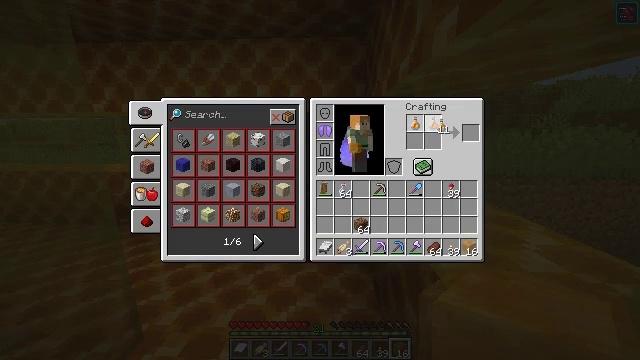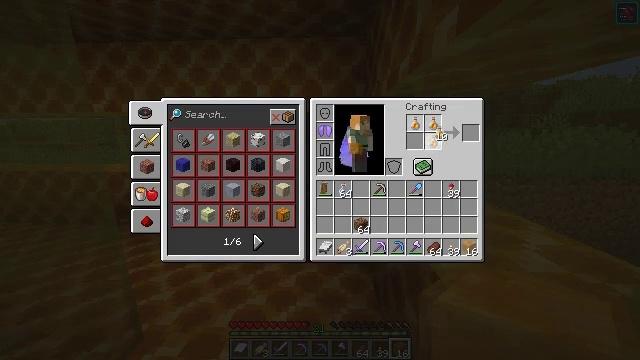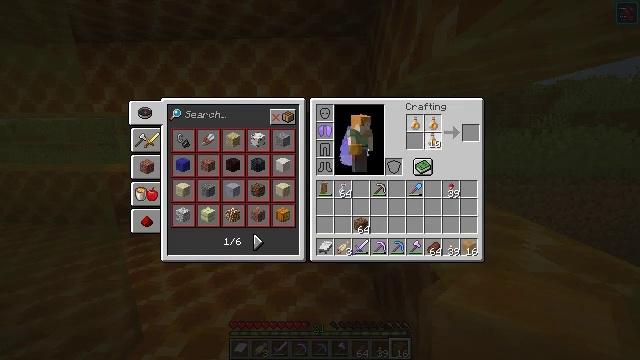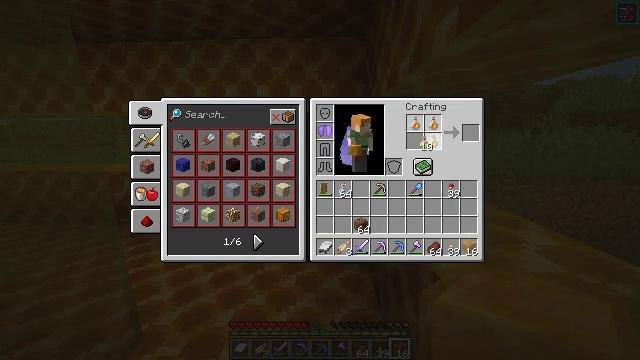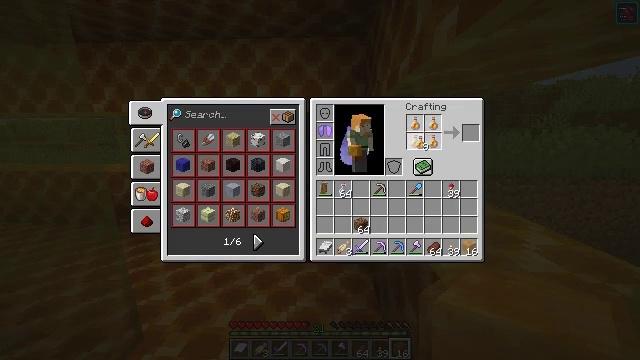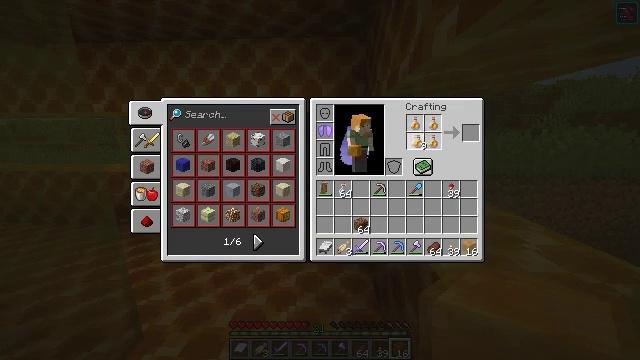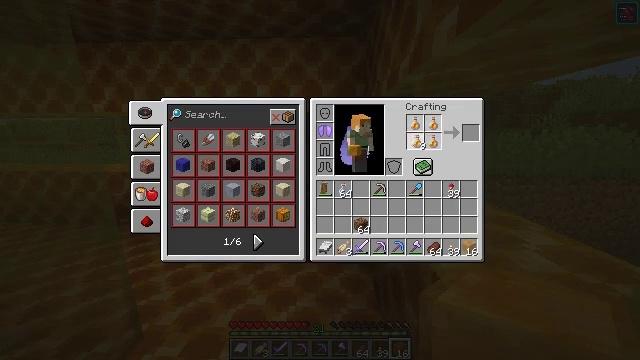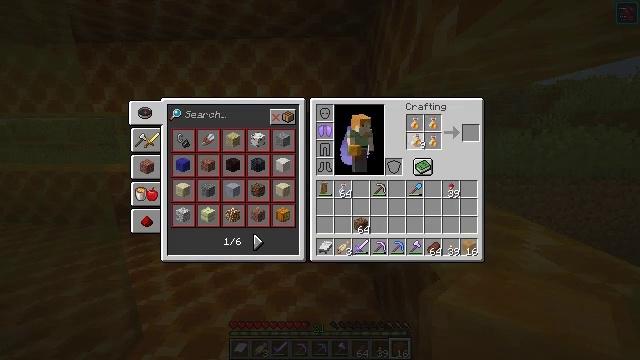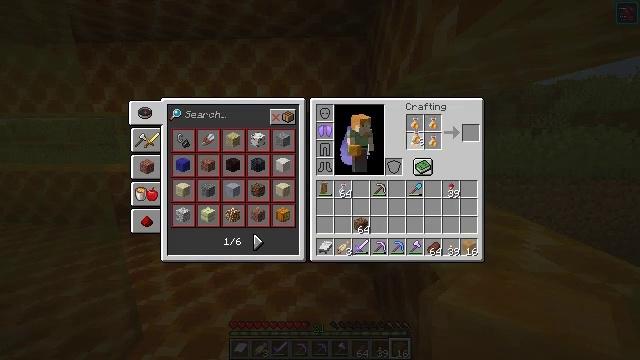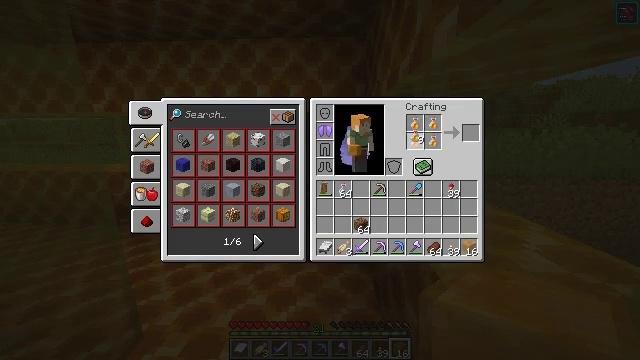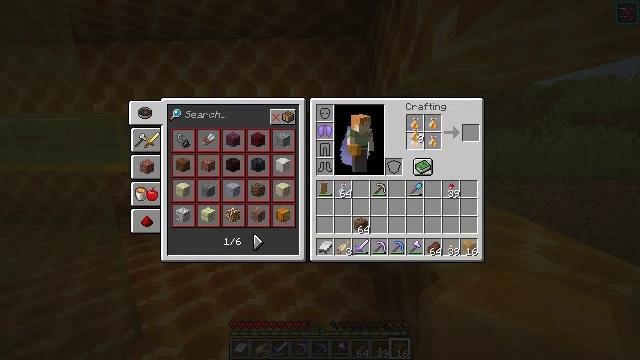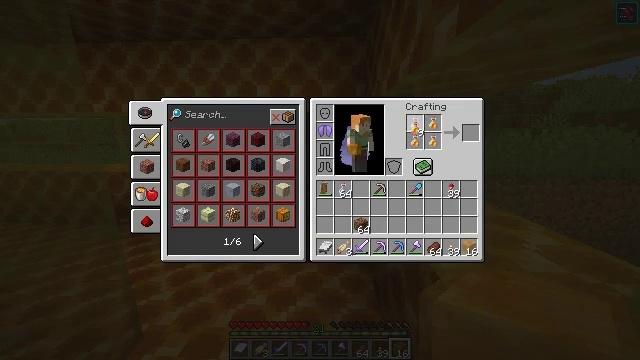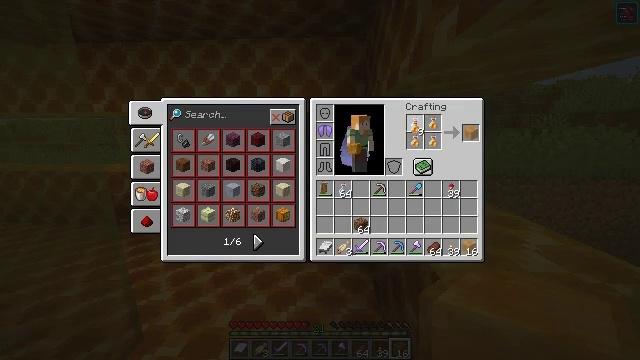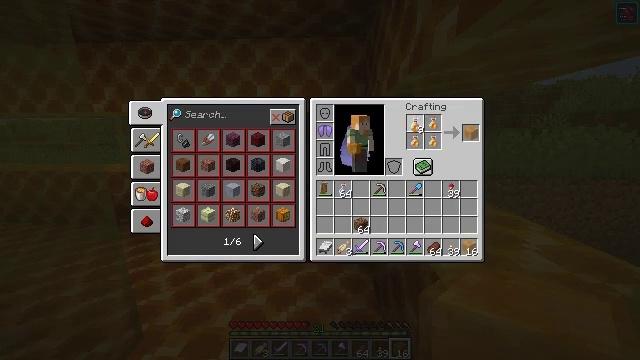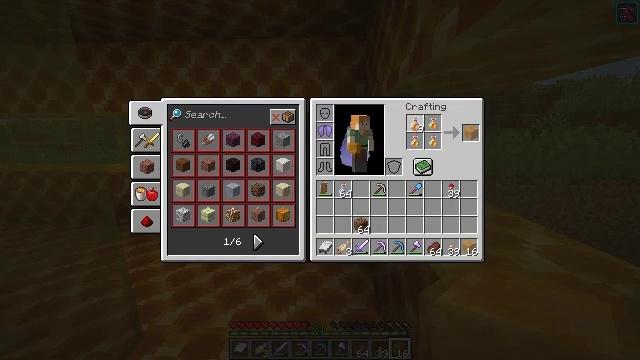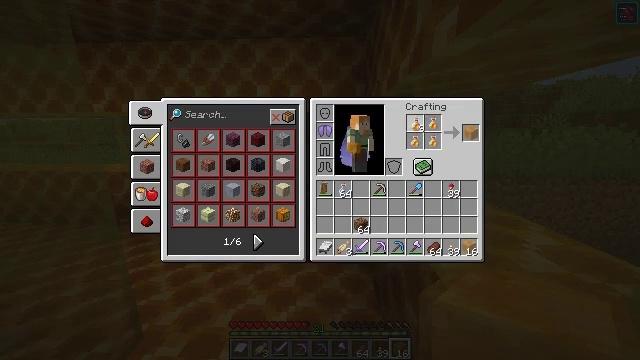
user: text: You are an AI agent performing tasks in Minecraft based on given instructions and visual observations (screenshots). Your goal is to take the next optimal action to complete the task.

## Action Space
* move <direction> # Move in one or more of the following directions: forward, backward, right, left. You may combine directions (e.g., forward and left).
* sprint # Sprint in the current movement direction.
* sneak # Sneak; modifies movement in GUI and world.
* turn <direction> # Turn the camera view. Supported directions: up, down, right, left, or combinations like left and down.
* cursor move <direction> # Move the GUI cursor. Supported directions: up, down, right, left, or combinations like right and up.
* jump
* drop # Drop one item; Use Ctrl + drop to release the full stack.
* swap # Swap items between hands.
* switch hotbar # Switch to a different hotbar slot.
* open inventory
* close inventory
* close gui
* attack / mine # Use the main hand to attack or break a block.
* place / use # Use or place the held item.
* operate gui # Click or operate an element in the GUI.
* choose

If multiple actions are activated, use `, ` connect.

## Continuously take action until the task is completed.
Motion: motion action
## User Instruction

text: Use honey bottles to craft a honey block.
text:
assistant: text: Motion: cursor move down, choose
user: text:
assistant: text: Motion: cursor move left and down, choose
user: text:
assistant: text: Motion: cursor move left, choose
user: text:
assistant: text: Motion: choose
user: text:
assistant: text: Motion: choose
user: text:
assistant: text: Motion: choose
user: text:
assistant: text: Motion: no_op
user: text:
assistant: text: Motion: no_op
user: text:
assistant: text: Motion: no_op
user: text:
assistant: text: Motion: no_op
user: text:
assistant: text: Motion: no_op
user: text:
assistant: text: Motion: no_op
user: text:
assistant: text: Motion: no_op
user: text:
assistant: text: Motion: no_op
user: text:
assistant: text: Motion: choose
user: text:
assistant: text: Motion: choose
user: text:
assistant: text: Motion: choose
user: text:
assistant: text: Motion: choose
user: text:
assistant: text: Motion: choose
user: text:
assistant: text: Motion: choose
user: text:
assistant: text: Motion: choose
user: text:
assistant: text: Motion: choose
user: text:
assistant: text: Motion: choose
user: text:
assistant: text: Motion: choose
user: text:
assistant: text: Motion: choose
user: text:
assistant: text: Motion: cursor move up
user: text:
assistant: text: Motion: no_op
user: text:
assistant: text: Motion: no_op
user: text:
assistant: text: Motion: choose
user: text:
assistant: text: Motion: choose